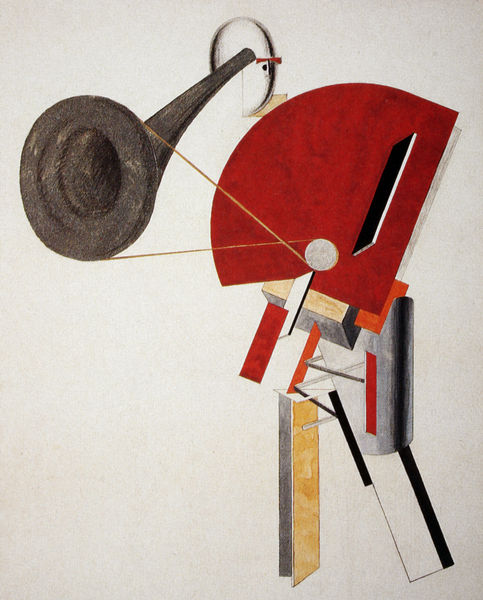
Titel: Der Ansager
Künstler: El Lissitzky
Standort: Moskau
Institution: Tretjakow-Galerie
Schlagwörter: weiß, gelb, grau, hintergrund, orange, schwarz, zeichnung, rot, malerei, horn, instrument, papier, studie, abstrakt, fläche, riemen, faden, platte, maschine, trichter, geometrie, konstruktivismus, trompete, konkret, +maschine